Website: macys
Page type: billing-address
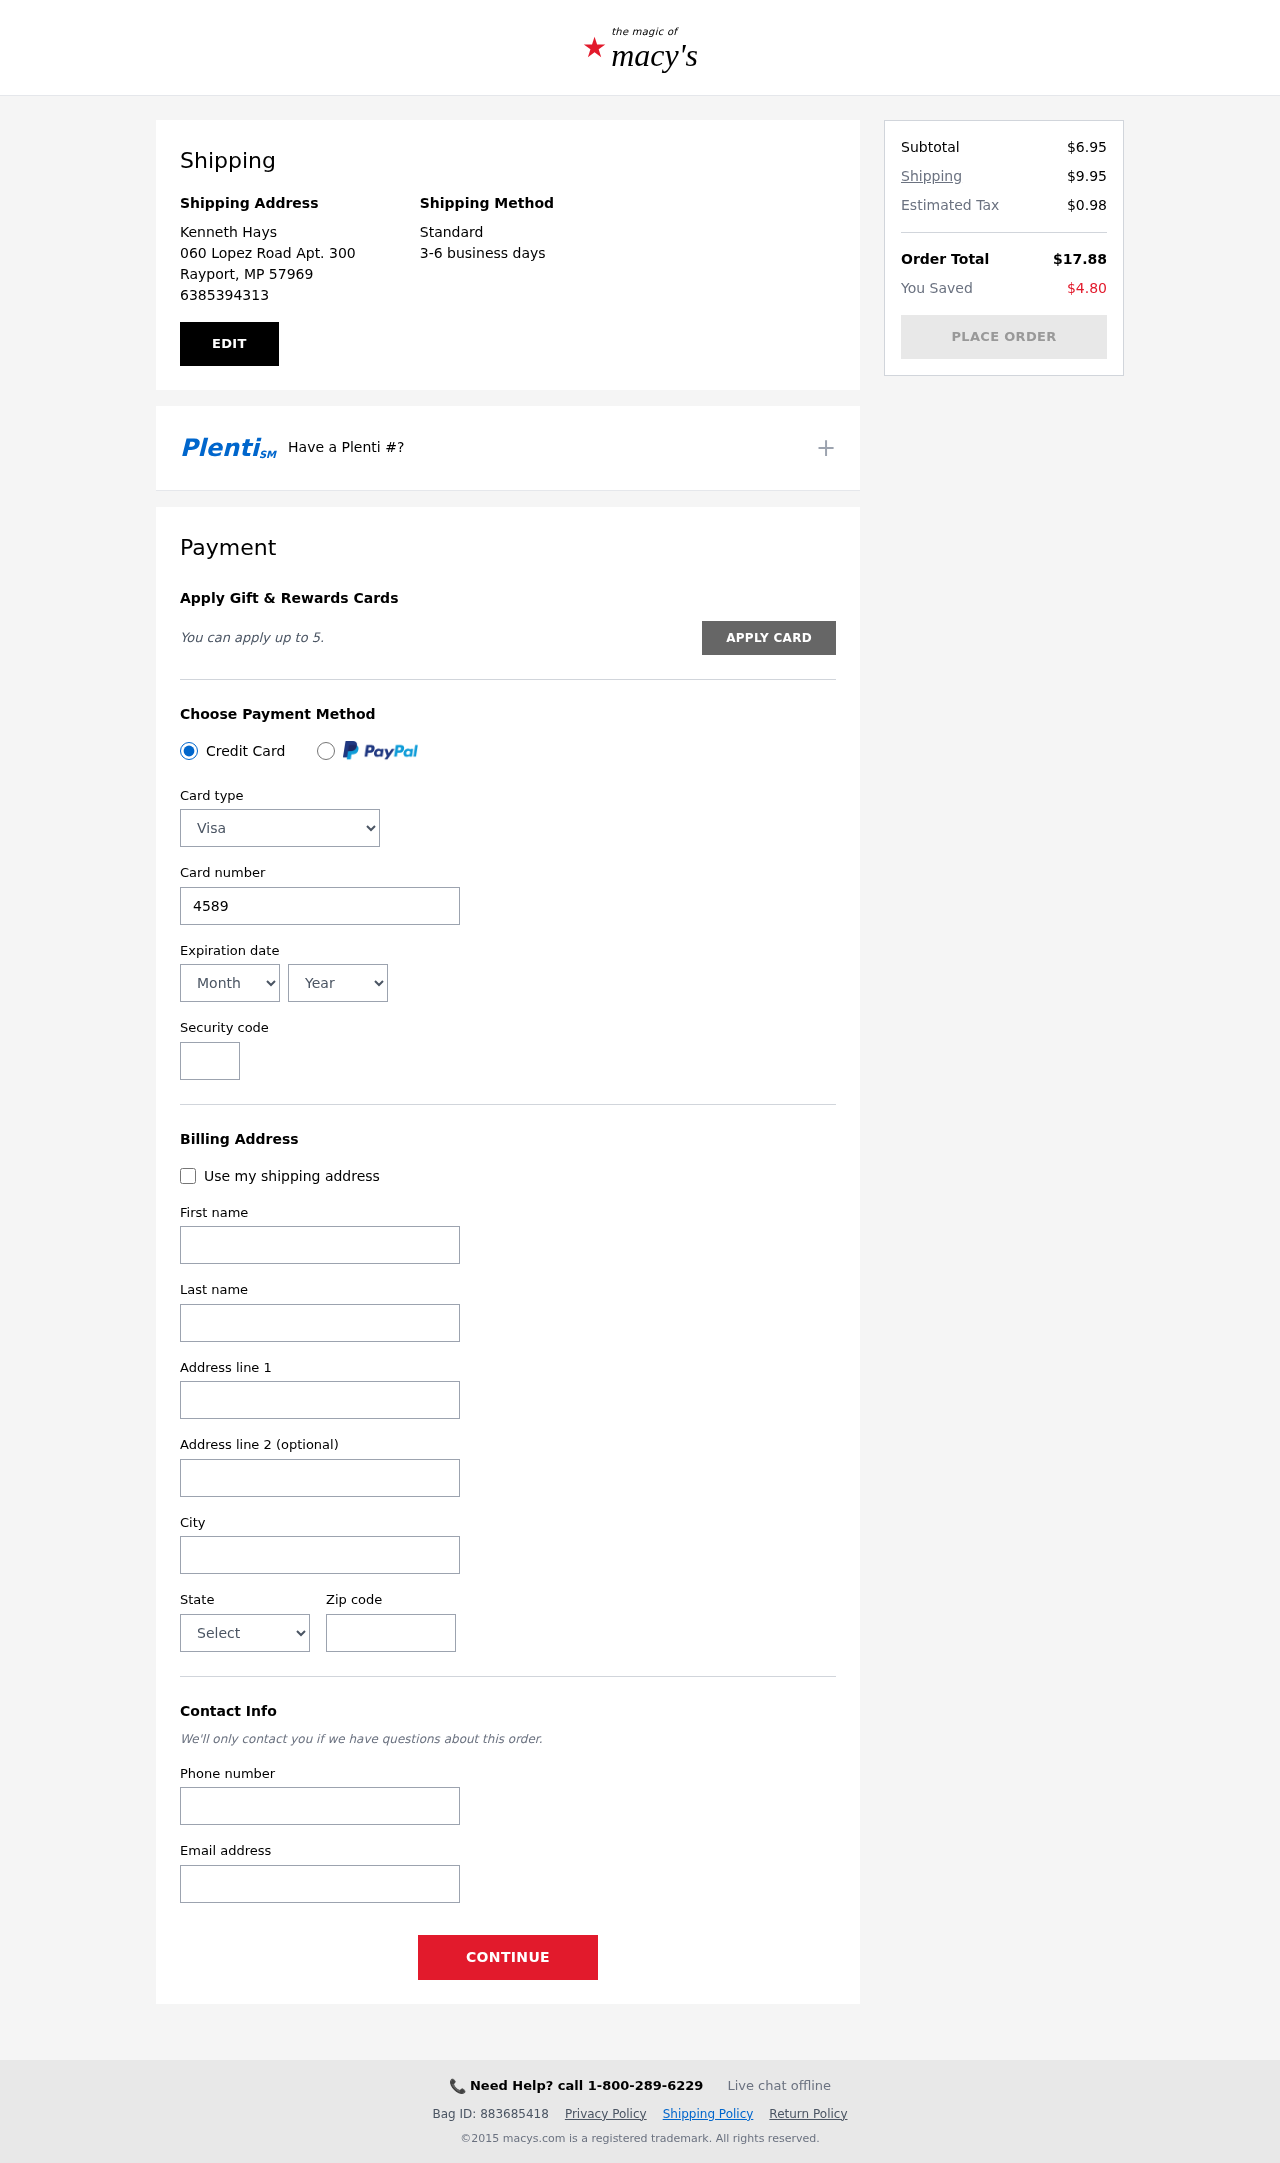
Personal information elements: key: PII_CARD_CVV
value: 006
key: PII_CARD_EXPIRY_MONTH
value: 01
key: PII_CARD_EXPIRY_YEAR
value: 30
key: PII_CARD_NUMBER
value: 4589 0055 7239 4989
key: PII_CARD_TYPE
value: Visa
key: PII_CITY
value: Rayport
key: PII_CITY_STATE_ZIP
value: Rayport, MP 57969
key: PII_EMAIL
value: khays@yahoo.com
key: PII_FIRSTNAME
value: Kenneth
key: PII_FULLNAME
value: Kenneth Hays
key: PII_LASTNAME
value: Hays
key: PII_PHONE
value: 6385394313
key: PII_POSTCODE
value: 57969
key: PII_STATE
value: MP
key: PII_STREET
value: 060 Lopez Road Apt. 300
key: PII_STREET2
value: Apt. 644
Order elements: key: ORDER_SUBTOTAL
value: $6.95
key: ORDER_SHIPPING_COST
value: $9.95
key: ORDER_TAX
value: $0.98
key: ORDER_TOTAL
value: $17.88
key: ORDER_SAVINGS
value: $4.80